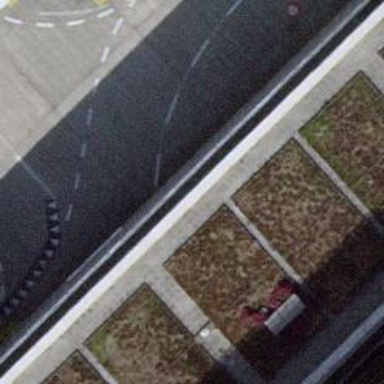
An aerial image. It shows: Bus station.